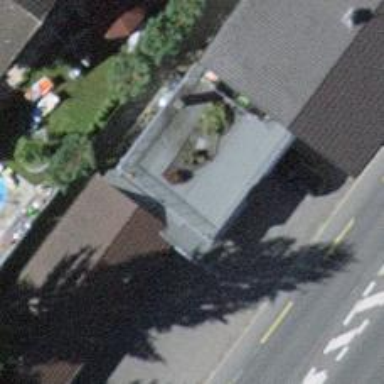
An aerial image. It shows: Restaurant.